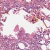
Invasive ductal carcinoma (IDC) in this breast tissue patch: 0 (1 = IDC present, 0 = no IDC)